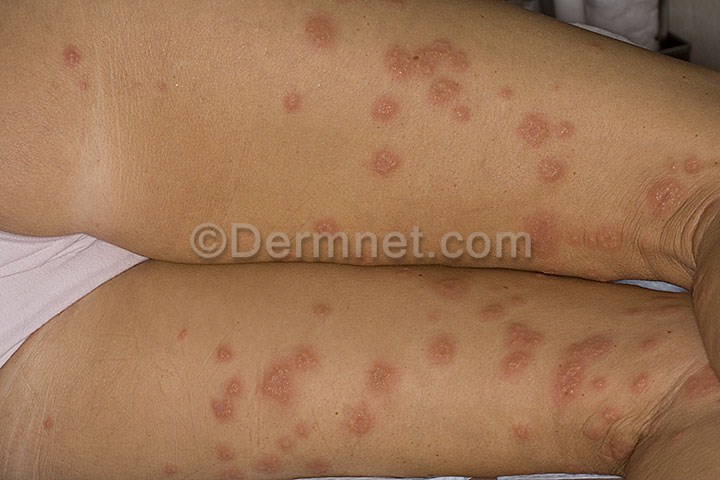
Disease: Vasculitis Photos